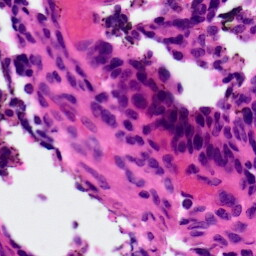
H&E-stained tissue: Ovarian